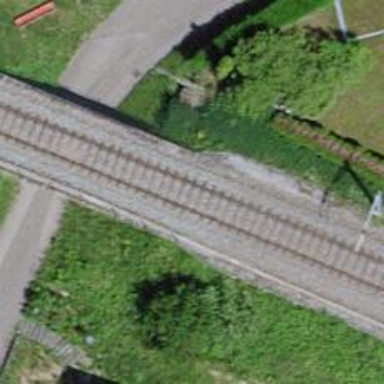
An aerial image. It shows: Single-track railway bridge with electrified contact line.